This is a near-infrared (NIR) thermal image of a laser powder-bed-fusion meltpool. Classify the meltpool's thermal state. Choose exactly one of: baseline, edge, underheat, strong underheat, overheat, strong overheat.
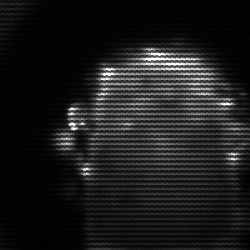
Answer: baseline